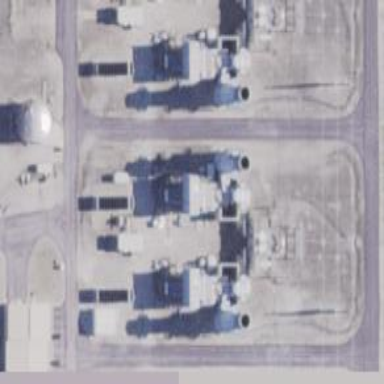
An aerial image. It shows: Gas turbine power generator.